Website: apple
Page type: customer-info-address
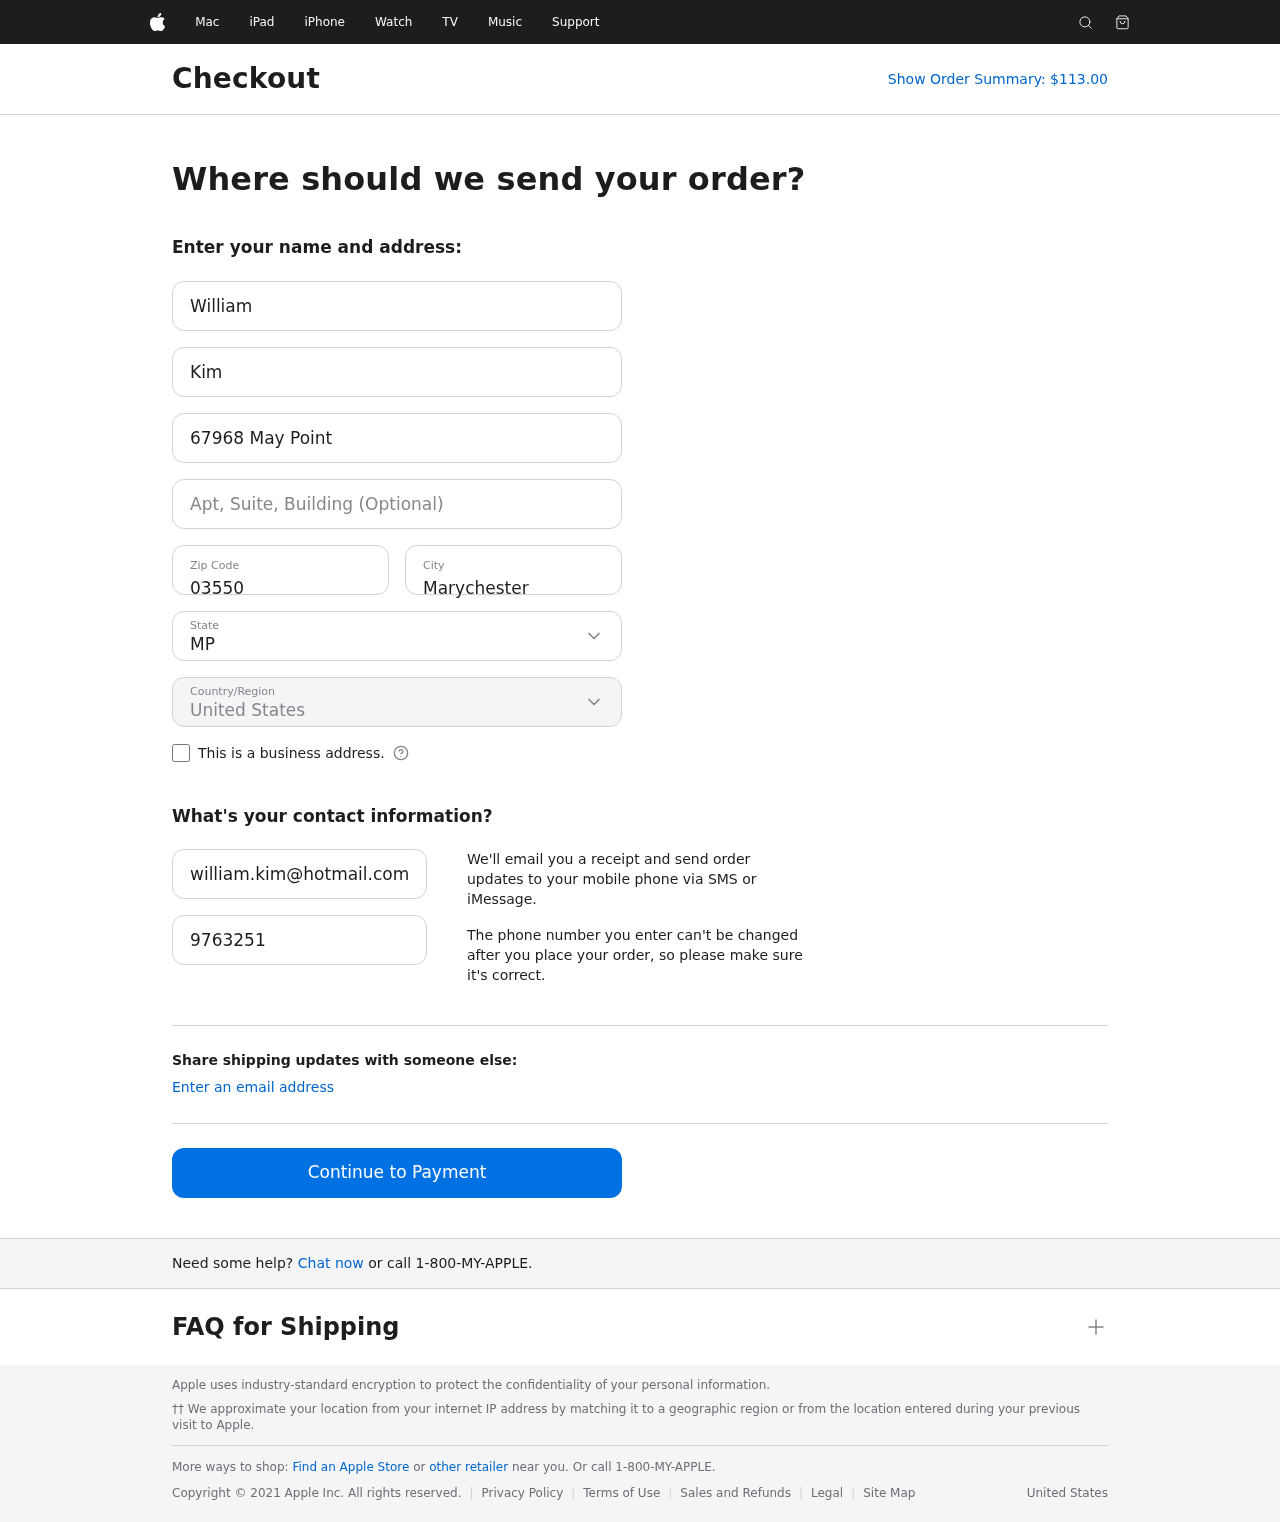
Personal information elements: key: PII_CITY
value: Marychester
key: PII_COUNTRY
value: United States
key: PII_EMAIL
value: william.kim@hotmail.com
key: PII_FIRSTNAME
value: William
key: PII_LASTNAME
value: Kim
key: PII_PHONE
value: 9763251384
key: PII_POSTCODE
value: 03550
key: PII_STATE
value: MP
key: PII_STREET
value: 67968 May Point
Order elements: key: ORDER_TOTAL
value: Show Order Summary: $113.00